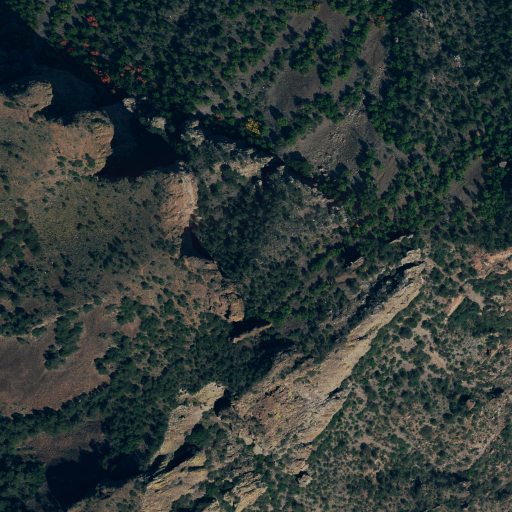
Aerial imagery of mountain in Texas named Casa Grande Peak containing evergreen forest and shrub